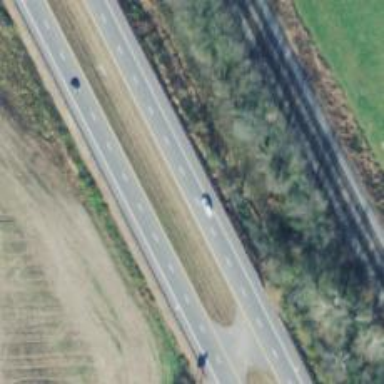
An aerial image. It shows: Trunk highway with expressway features.